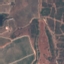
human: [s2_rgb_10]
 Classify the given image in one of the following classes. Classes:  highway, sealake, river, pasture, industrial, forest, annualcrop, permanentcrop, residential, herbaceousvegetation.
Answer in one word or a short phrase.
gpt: HerbaceousVegetation